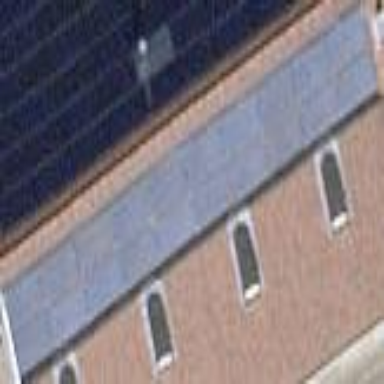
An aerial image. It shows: Solar power generator utilizing photovoltaic technology with solar photovoltaic panels.